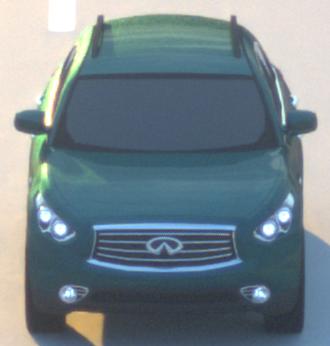
Make: Infiniti
Model: FX 37
Detailed model: FX (S51)
Model produced from: 2012/07
Model produced until: 2013/10
Doors: 5
Color: blue
Road condition: dry road
Daytime: sunrise or sunset
Contrast: medium contrast